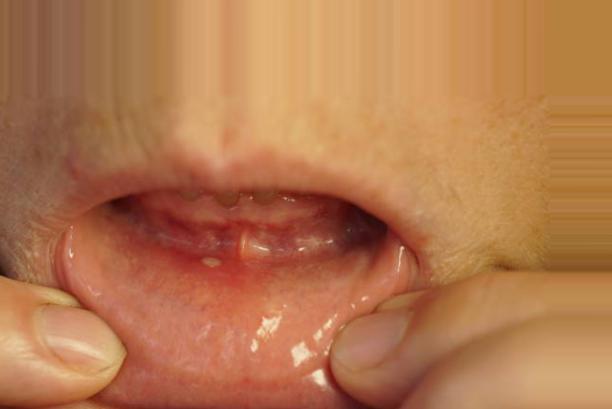
Condition: Mouth Ulcer